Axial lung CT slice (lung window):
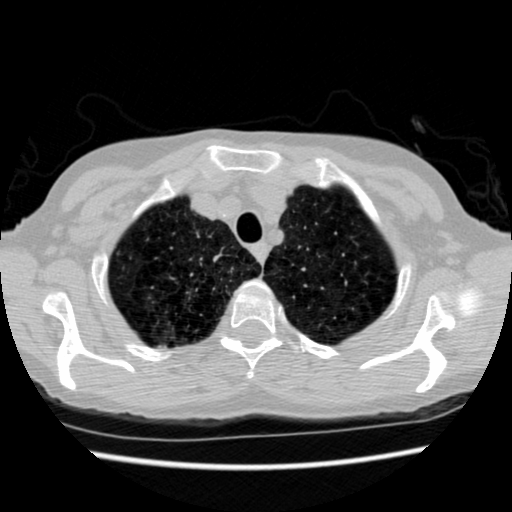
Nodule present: no